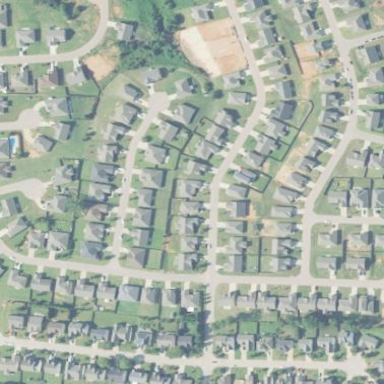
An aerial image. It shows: Residential neighbourhood.